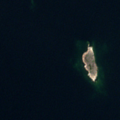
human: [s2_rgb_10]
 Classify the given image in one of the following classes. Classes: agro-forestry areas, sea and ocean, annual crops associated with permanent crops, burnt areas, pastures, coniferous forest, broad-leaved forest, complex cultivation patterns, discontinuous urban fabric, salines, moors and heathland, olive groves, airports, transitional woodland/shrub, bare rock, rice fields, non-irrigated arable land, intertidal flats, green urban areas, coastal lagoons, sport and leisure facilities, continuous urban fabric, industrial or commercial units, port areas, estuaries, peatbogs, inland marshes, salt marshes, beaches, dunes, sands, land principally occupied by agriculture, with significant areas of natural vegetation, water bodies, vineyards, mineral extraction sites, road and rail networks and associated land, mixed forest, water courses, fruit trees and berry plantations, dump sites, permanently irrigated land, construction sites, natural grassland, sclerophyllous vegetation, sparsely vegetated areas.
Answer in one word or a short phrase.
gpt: sea and ocean